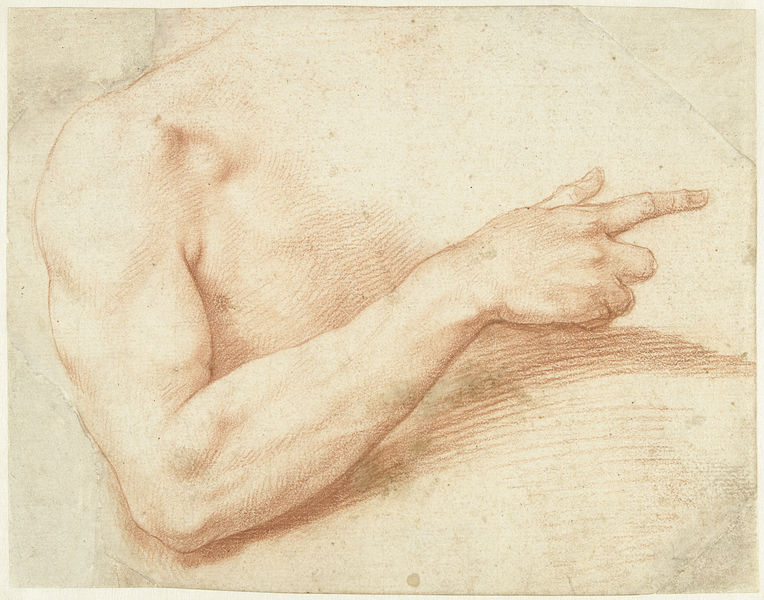
Titel: Studie van een arm
Künstler: Giuseppe Cesari
Standort: Amsterdam
Institution: Rijksmuseum
Schlagwörter: hand, schatten, daumen, finger, kreide, skizze, zeichnung, arm, schulter, gelenke, studie, schattierung, sepia, muskeln, flecken, richtung, fingerzeig, rötel, zweifarbig, michelangelo, hinweis, teichnung, fingernagel, elle, deutung, körperteil, torse